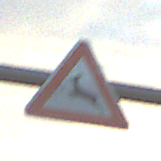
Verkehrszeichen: WildwechselRechts
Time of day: SunriseSunset
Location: Outdoor (RoadRail)
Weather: PartlyCloudy
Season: NotSpecified
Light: Natural